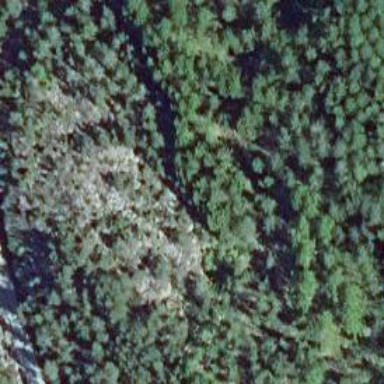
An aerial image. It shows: Natural cliff.